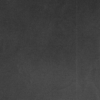
Label: dusty